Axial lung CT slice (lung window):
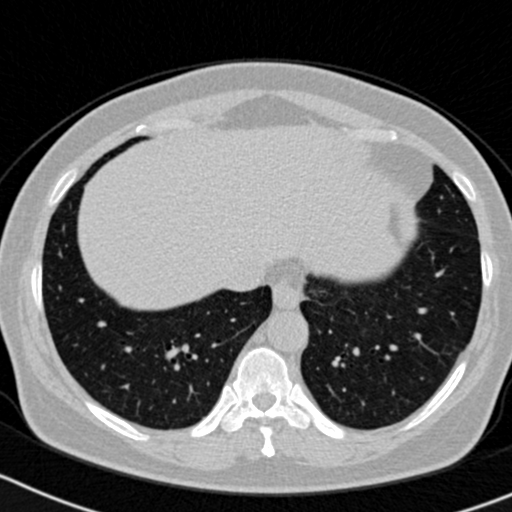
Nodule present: no